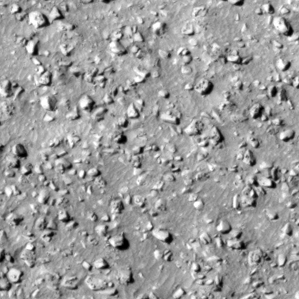
Label: non_frost